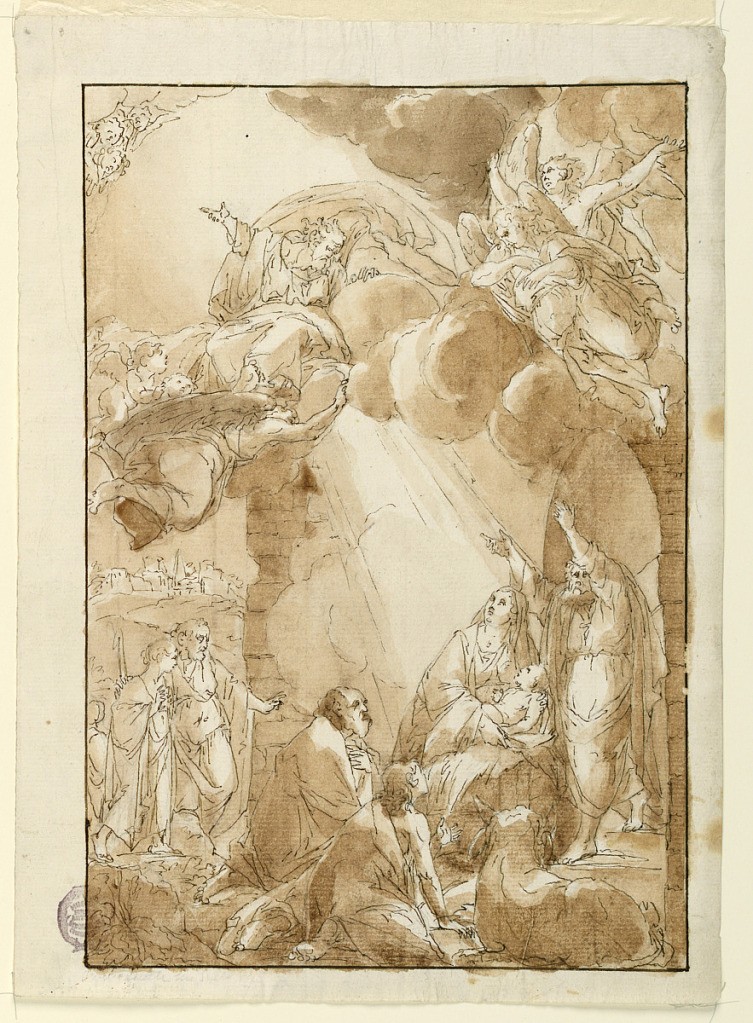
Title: Birth of Christ
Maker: Antonio Cavallucci, Italian, 1752 - 1795
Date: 18th century
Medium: Pen and ink, brush and wash, on paper
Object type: Drawing
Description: A dramatic scene of the Birth of Jesus Christ: Mary, holding the Infant in her lap, Joseph, standing by her, two Magi kneeling before the Holy Family, two more Magi, and shepherds at the threshold are stopped in awe by a bright beam of light announcing the arrival of God the Father, seated in clouds and preceded by angels, to bless his Son. Christ's family is in a rustic shelter not far from Bethlehem, the city upon a hill in the background.